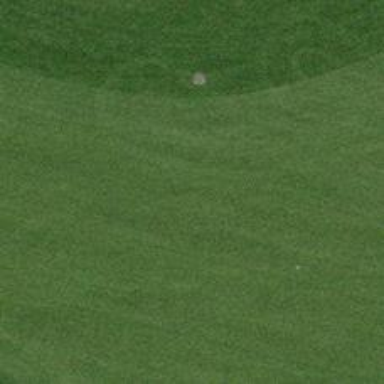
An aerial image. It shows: View of golf hole.